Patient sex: M
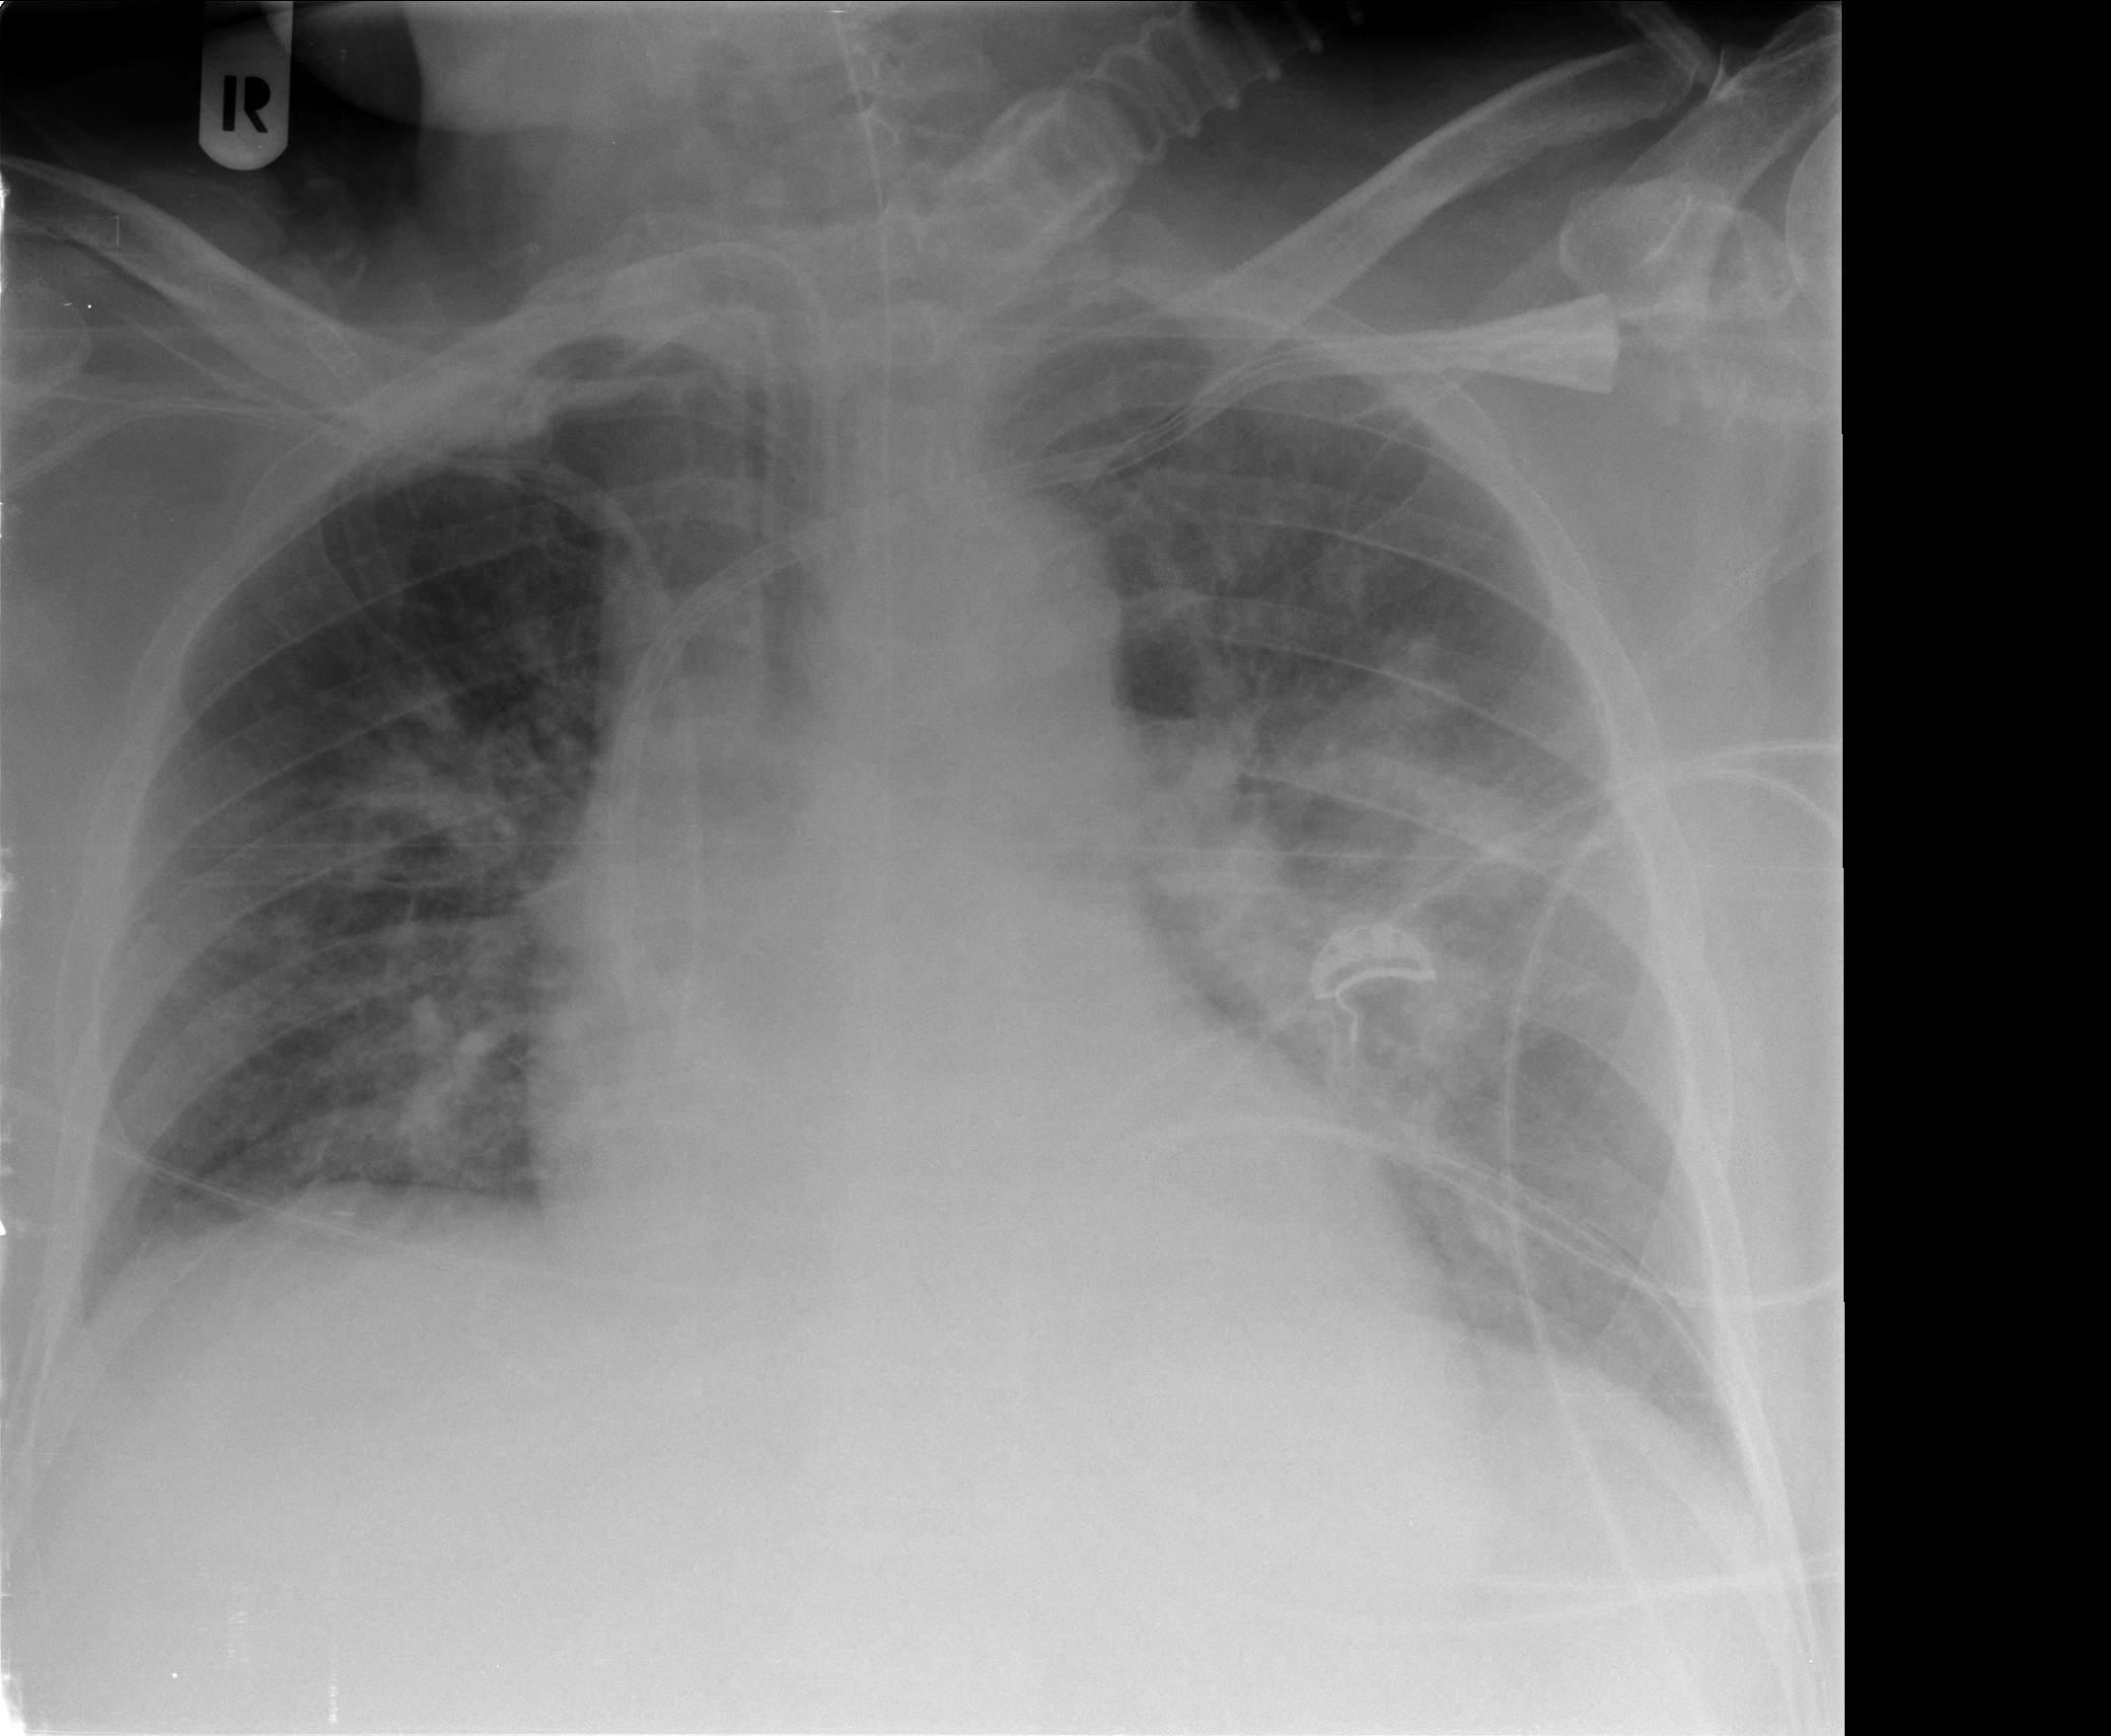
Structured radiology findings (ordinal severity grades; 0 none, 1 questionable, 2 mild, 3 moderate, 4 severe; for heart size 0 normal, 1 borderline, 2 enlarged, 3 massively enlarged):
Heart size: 2
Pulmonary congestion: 3
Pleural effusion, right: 0
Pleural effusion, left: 0
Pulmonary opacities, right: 0
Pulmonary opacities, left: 3
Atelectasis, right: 0
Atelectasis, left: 2